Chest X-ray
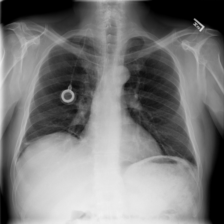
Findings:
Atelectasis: positive
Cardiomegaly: negative
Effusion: negative
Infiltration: negative
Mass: negative
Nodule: negative
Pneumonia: negative
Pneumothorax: negative
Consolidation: negative
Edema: negative
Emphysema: negative
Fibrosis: negative
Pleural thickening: negative
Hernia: negative